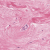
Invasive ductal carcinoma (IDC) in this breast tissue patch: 0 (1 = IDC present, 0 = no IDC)